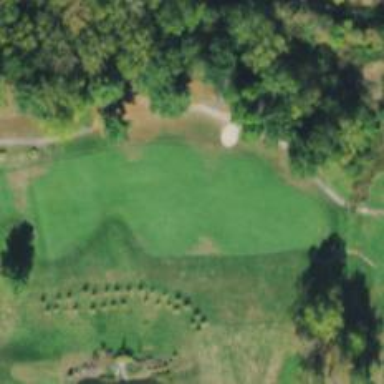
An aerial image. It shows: Golf hole.